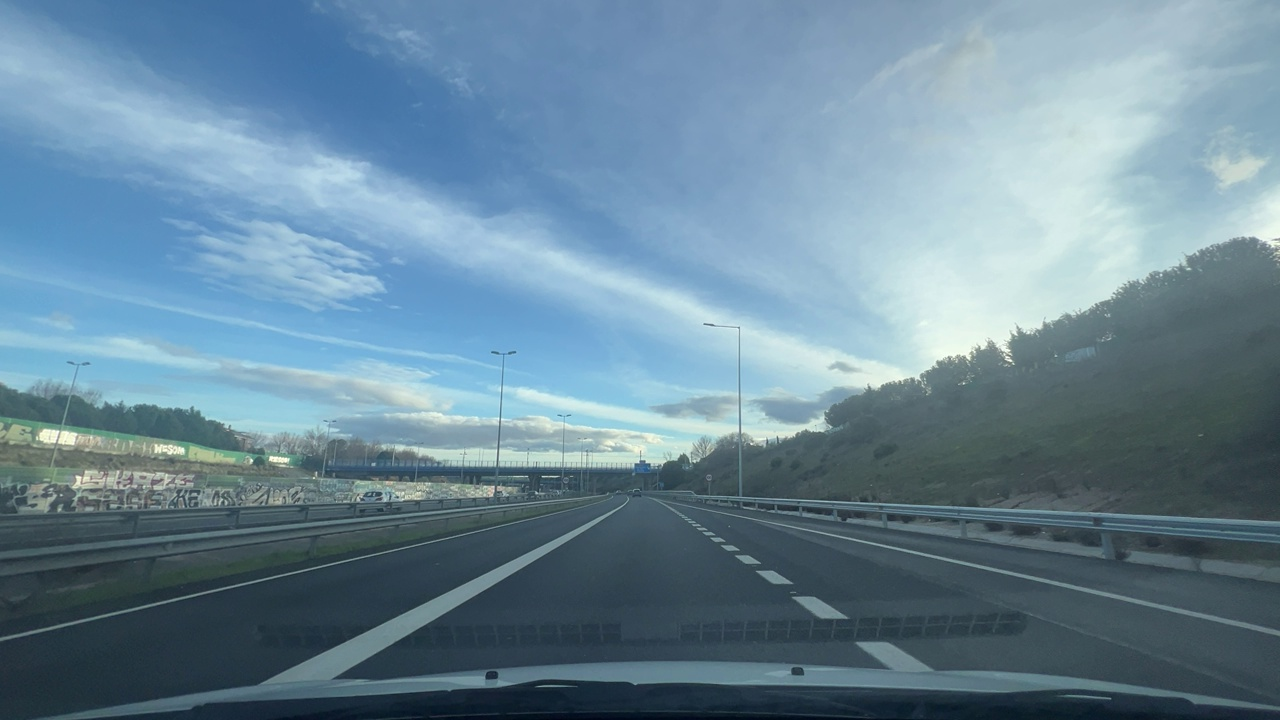
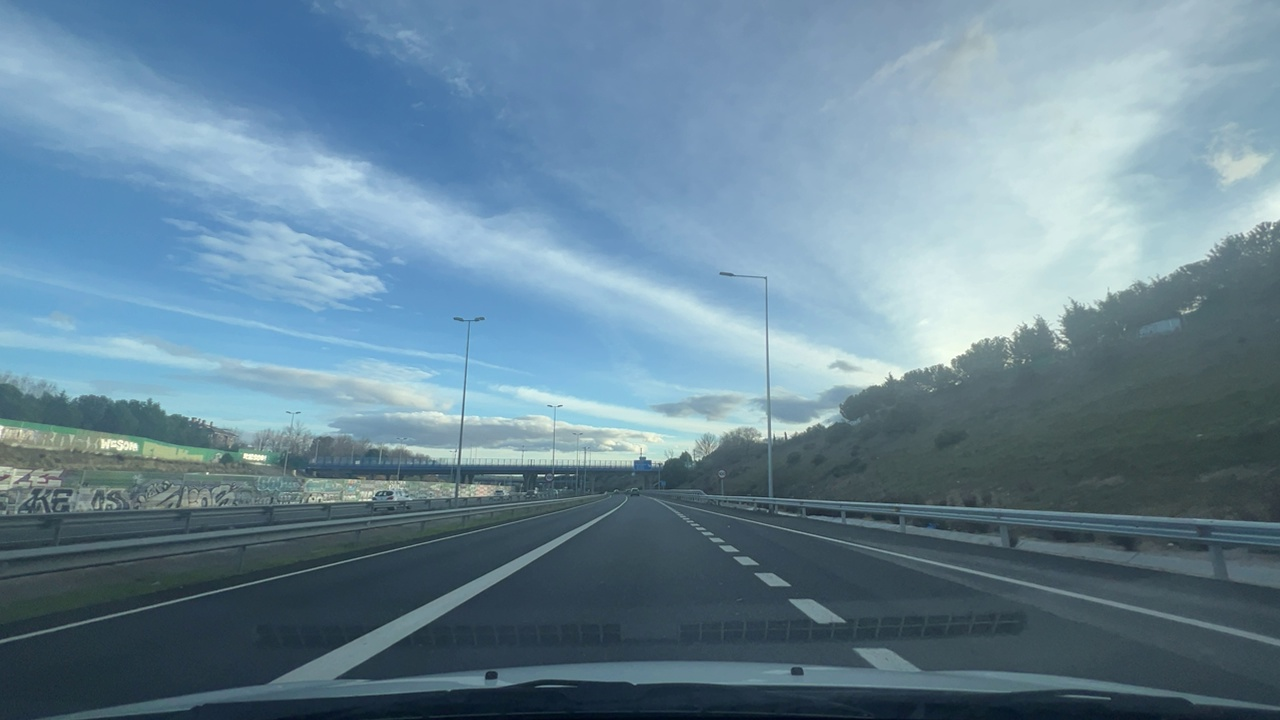
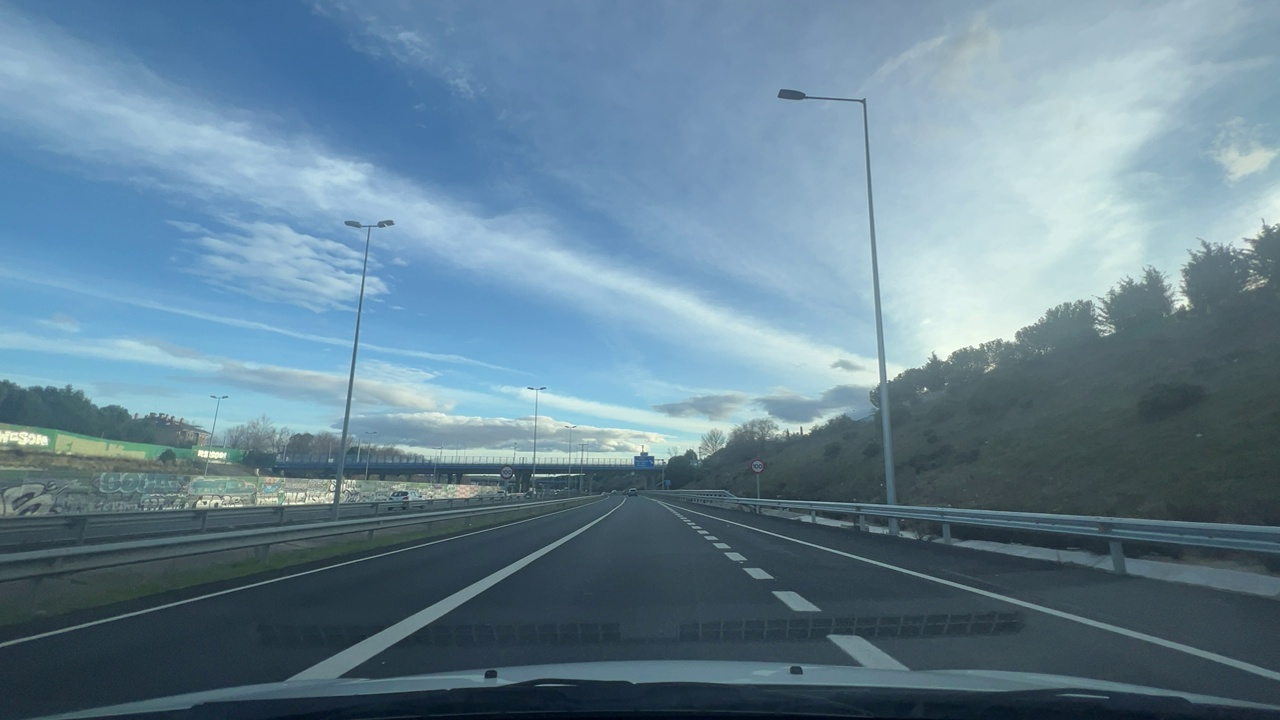
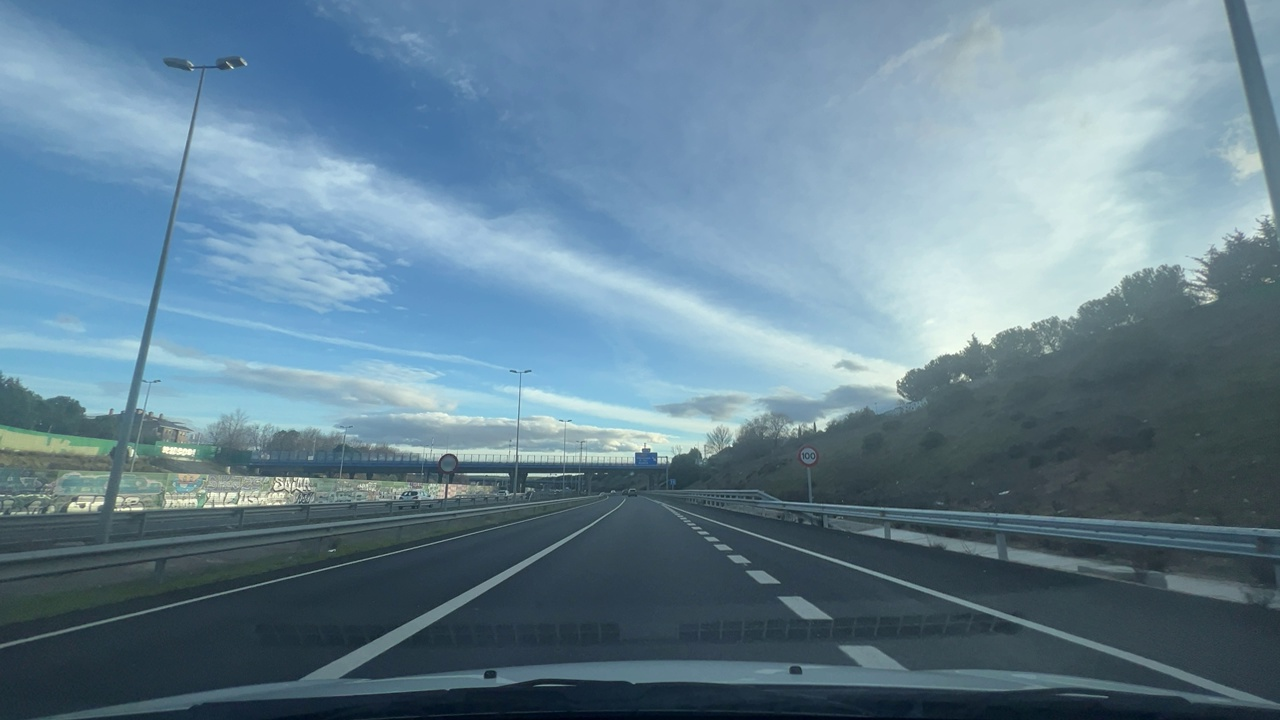
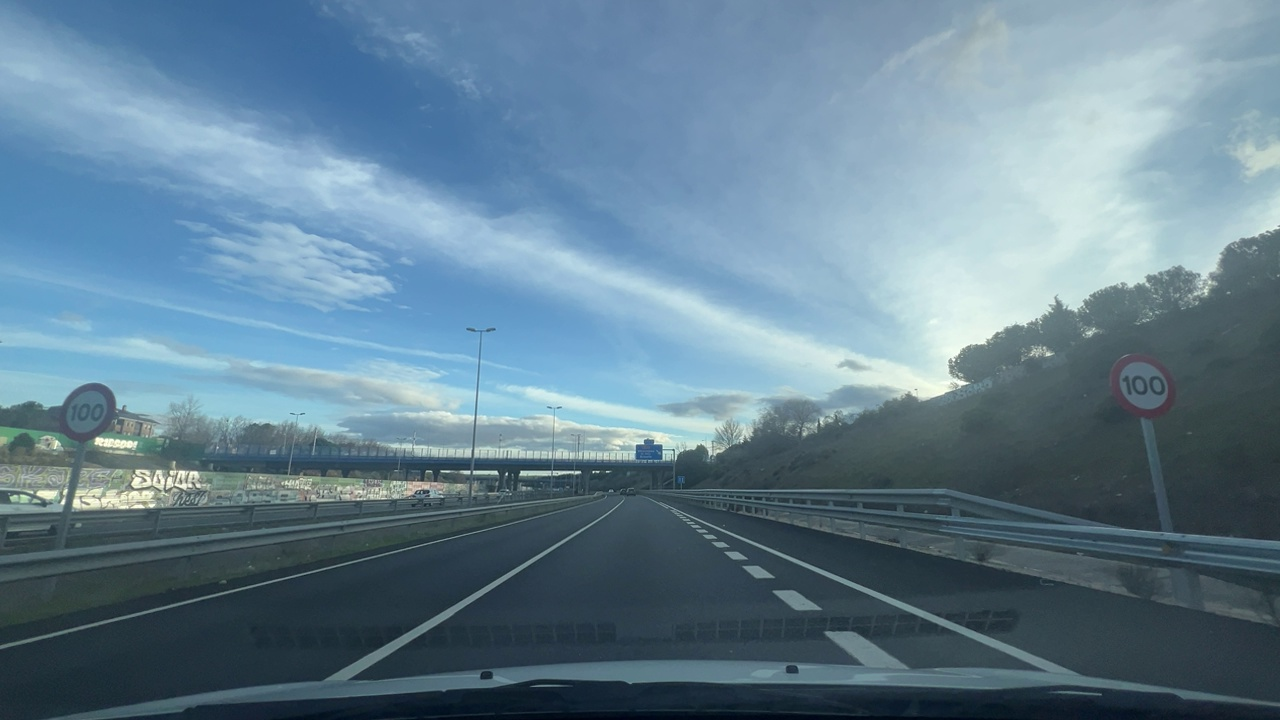
Situation: Speed limit adaptation
Question: Are multiple speed limit signs with different values visible?
Answer: No
Reasoning: Two speed limit signs displaying the same values appear sequentially.

Situation: Speed limit adaptation
Question: Is there a speed limit sign regulating the ego lane?
Answer: Yes
Reasoning: A speed limit sign is positioned on the roadside facing the ego direction of travel.

Situation: Speed limit adaptation
Question: What speed value is displayed on the visible speed limit sign?
Answer: 100
Reasoning: The visible speed limit sign displays 100 km/h.

Situation: Speed limit adaptation
Question: Is the ego vehicle traveling on a highway?
Answer: Yes
Reasoning: Multiple wide lanes and highway-style signage indicate a highway environment.

Situation: Speed limit adaptation
Question: Is the ego vehicle entering or exiting a highway?
Answer: Yes
Reasoning: The ego vehicle is merging into a highway

Situation: Speed limit adaptation
Question: Are speed bumps, crosswalks, or construction-related obstacles present in the ego lane?
Answer: No
Reasoning: There are no bumps or objects ahead of the ego lane